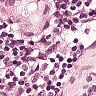
Metastatic tissue present: yes